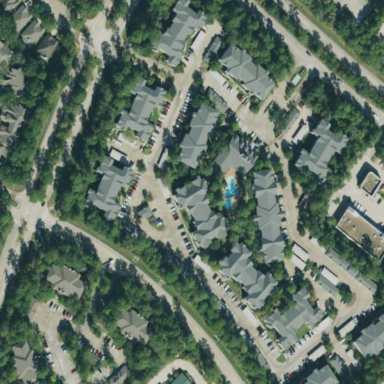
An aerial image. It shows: Residential area with apartments.